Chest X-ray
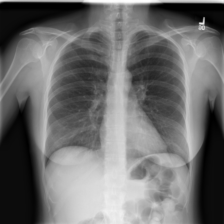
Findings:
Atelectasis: negative
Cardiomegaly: negative
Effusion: negative
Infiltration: negative
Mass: negative
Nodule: negative
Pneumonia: negative
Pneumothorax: negative
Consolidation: negative
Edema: negative
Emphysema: negative
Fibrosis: negative
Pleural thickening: negative
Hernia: negative